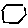
Label: hexagon